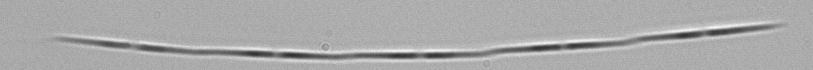
Label: Pseudo-nitzschia